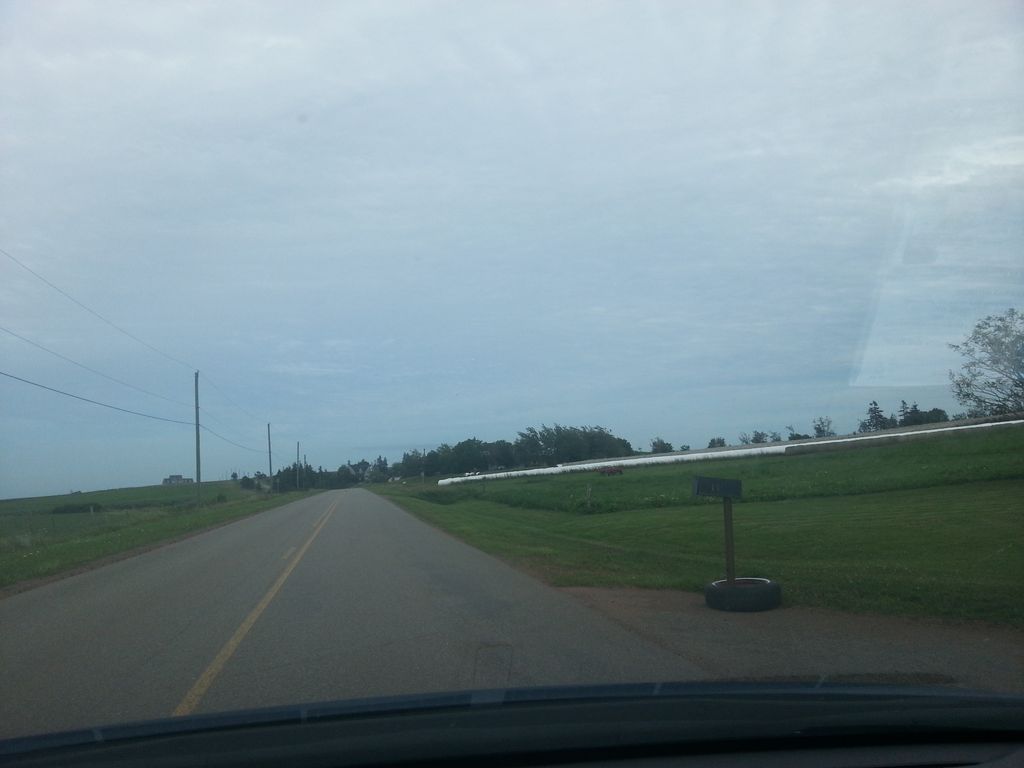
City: charlottetown